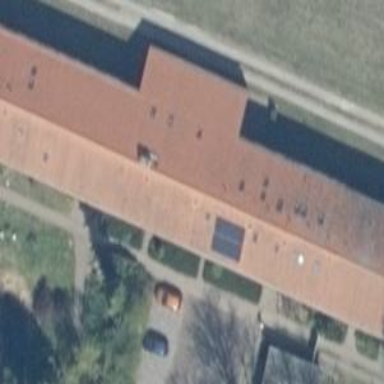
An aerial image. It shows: Guest house building.